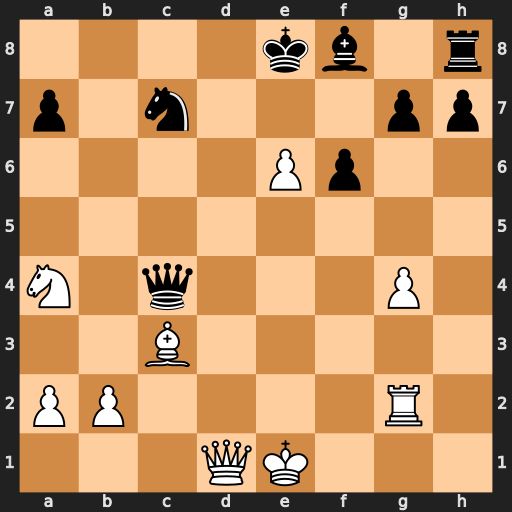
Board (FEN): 4kb1r/p1n3pp/4Pp2/8/N1q3P1/2B5/PP4R1/3QK3
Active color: w
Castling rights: k
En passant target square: -
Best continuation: Qd7#